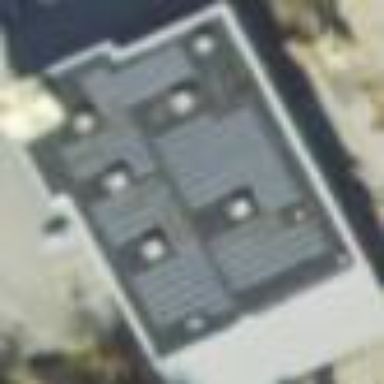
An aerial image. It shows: Building used as fitness center.